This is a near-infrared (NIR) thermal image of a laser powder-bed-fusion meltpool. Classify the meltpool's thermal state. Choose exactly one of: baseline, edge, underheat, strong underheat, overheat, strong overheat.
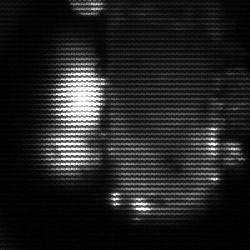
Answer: strong underheat